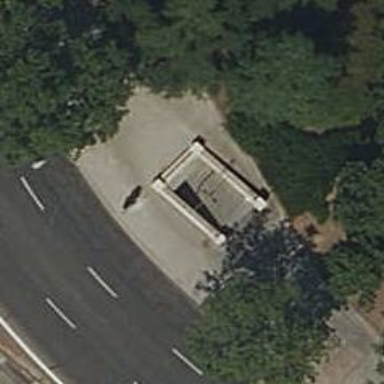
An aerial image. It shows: Subway entrance.